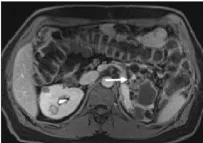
Axial view on T-1 weighted VIBE post contrast sequence (Volumetric interpolated breath-hold examination) demonstrates multiple cysts and a focal enhancement in the pancreatic tail, corresponding to the focal radiotracer uptake, most consistent with a small neuroendocrine tumor (arrow).
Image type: radiology (mri)